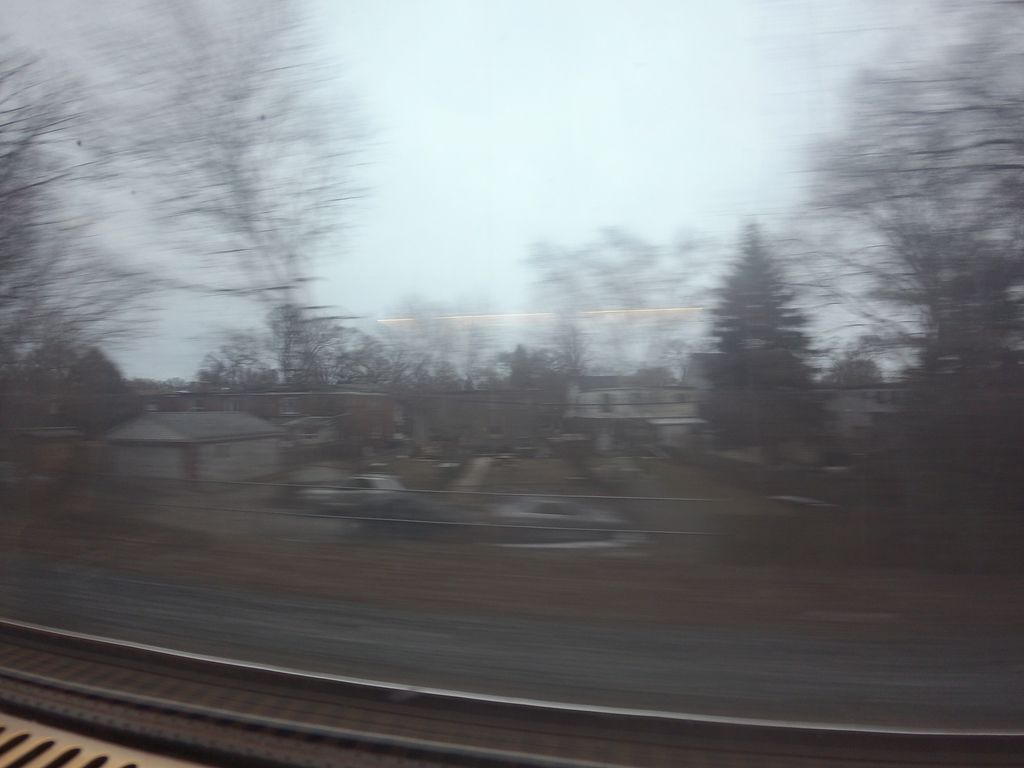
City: toronto